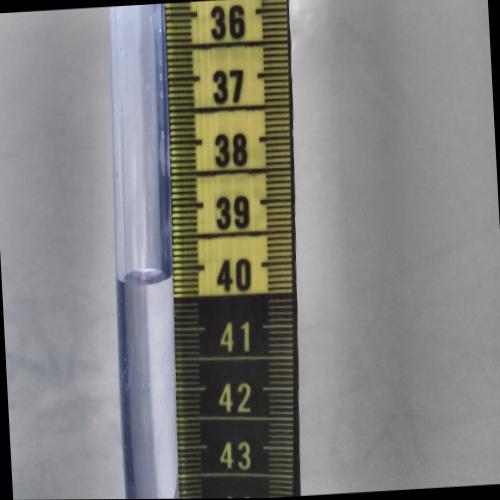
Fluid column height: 40.2 cm